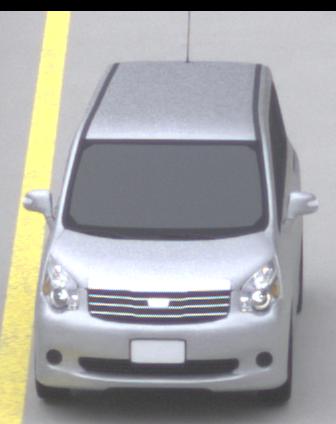
Make: Toyota
Model: Noah
Detailed model: Voxy R70G
Model produced from: 2007
Model produced until: 2013
Doors: 5
Color: white
Road condition: dry road
Daytime: midday
Contrast: low contrast